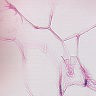
Metastatic tissue present: no